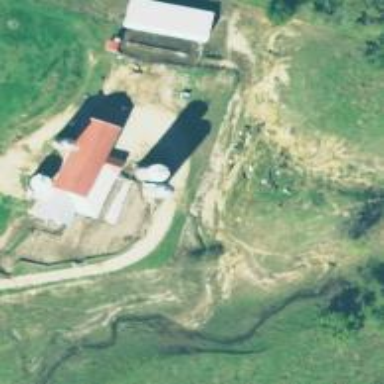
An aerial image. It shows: Silo.